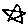
Label: star